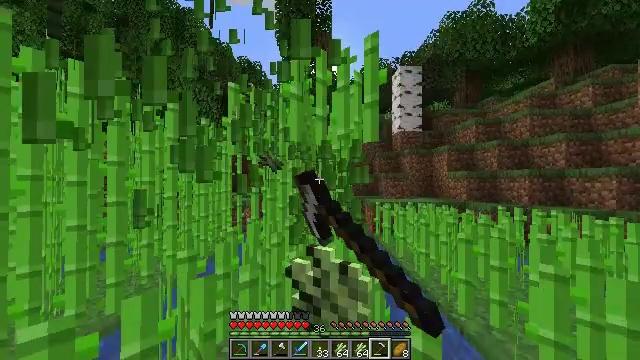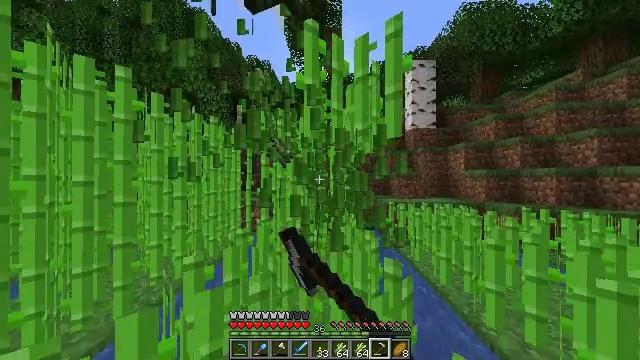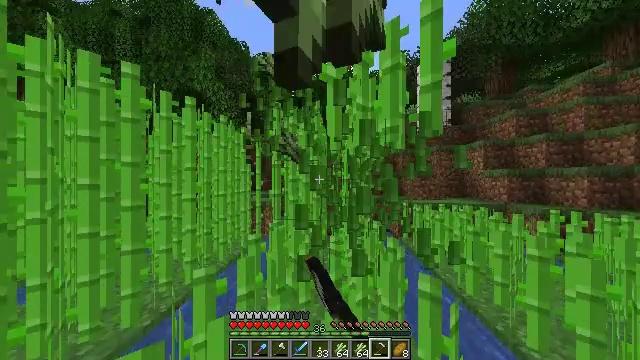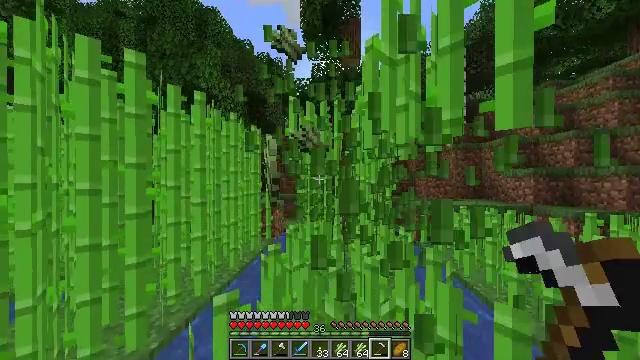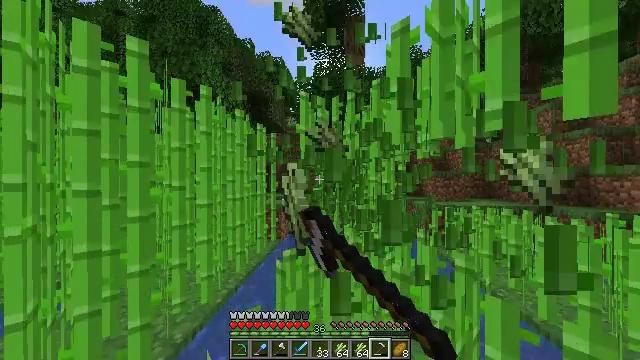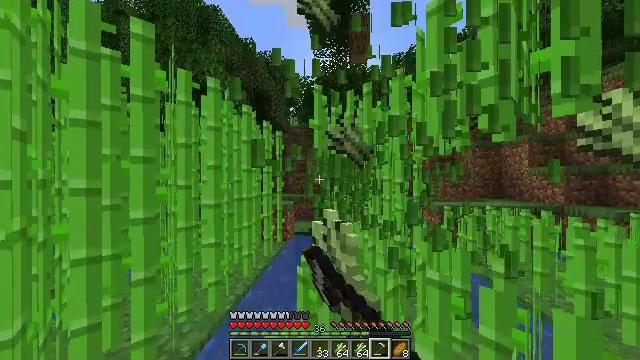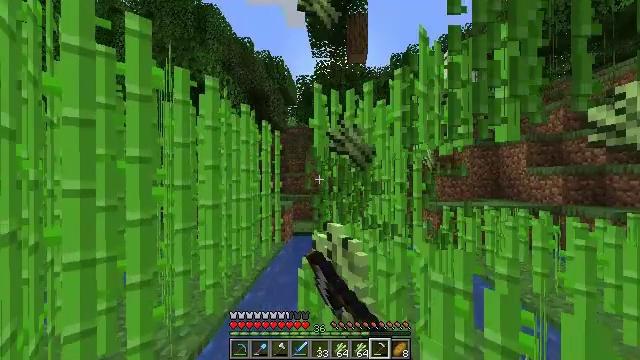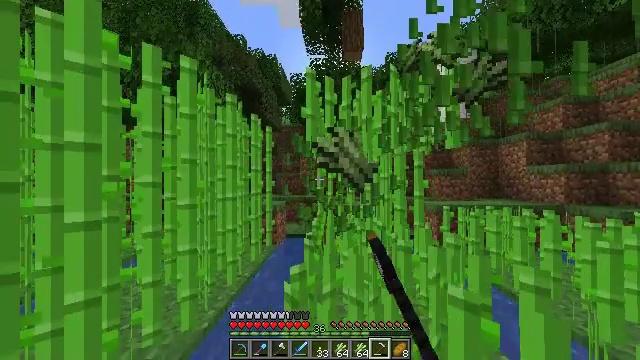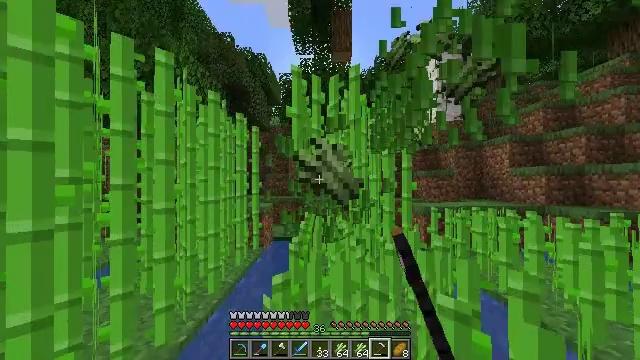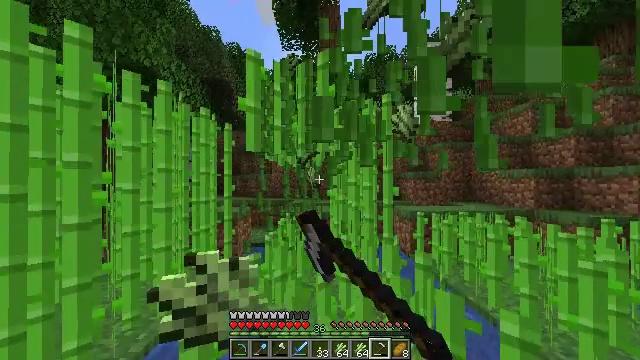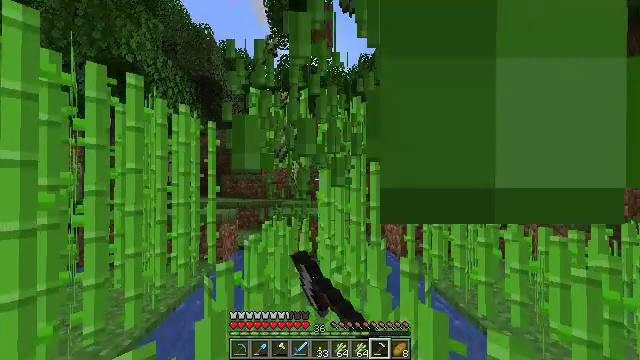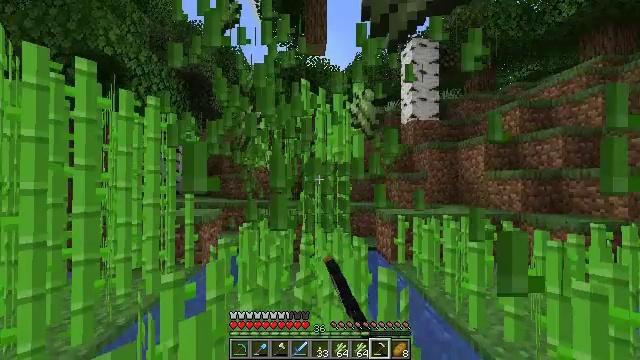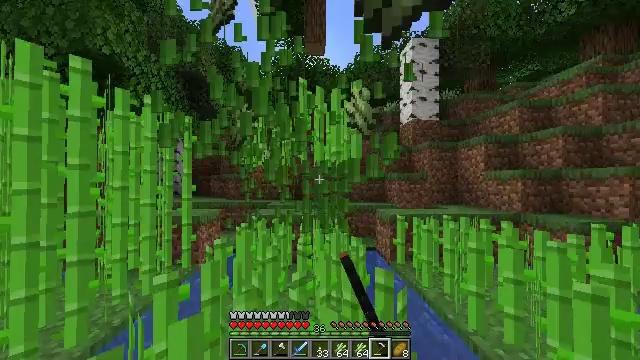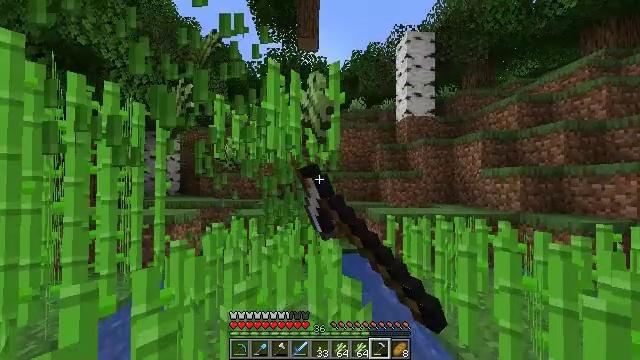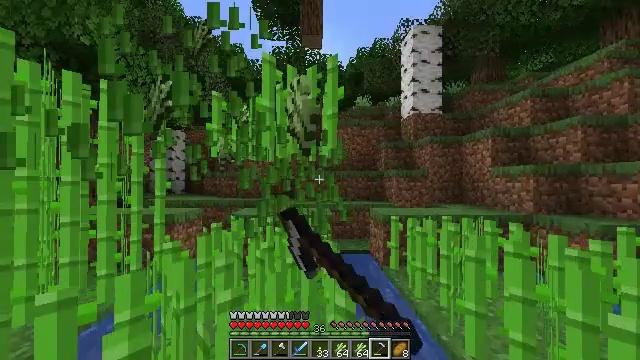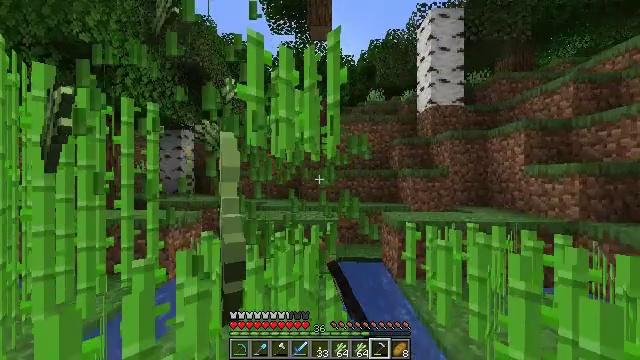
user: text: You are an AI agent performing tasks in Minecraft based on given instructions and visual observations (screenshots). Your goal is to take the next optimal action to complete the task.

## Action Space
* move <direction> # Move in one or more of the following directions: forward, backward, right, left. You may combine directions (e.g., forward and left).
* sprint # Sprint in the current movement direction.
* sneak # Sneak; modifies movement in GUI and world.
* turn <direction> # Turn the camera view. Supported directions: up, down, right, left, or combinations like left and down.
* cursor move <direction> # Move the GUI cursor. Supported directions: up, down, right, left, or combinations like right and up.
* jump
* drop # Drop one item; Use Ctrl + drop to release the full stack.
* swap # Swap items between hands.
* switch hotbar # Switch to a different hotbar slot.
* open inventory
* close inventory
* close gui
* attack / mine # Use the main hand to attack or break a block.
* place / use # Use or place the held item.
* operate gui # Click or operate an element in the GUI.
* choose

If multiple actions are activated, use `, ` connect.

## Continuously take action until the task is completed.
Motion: motion action
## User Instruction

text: Collect sugar cane near water sources.
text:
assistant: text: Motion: move forward and move left, sprint, turn left, attack / mine
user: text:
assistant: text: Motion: move forward and move left, sprint, turn left, attack / mine
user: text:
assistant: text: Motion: move forward and move left, sprint, attack / mine
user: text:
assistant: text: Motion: move forward and move left, sprint, attack / mine
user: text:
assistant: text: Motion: move forward and move left, sprint, attack / mine
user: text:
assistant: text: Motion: move forward and move right, sprint, attack / mine
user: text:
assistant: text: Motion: move forward and move right, sprint, turn right, attack / mine
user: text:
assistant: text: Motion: move forward and move right, sprint, turn right, attack / mine
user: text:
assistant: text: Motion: move forward and move right, sprint, turn right, attack / mine
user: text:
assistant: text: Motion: move forward and move right, sprint, turn right, attack / mine
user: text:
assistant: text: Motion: move forward and move right, sprint, attack / mine
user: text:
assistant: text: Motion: move forward and move right, sprint, attack / mine
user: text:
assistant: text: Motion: move forward and move right, sprint, attack / mine
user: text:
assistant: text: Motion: move forward, sprint, turn left, attack / mine
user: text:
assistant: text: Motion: move forward, sprint, turn left, attack / mine
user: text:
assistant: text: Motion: move forward, sprint, turn left, attack / mine
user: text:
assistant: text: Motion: move forward, sprint, turn left, attack / mine
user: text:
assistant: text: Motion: move forward, sprint, turn left, attack / mine
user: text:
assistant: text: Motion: move forward, sprint, turn left, attack / mine
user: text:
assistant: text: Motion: move forward, sprint, turn left, attack / mine
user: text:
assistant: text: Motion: move forward and move right, sprint, turn left, attack / mine
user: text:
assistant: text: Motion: move forward and move right, sprint, turn left, attack / mine
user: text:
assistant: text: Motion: move forward and move right, sprint, turn left, attack / mine
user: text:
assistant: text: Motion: move forward and move right, sprint, turn left, attack / mine
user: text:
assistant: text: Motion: move forward and move right, turn left, attack / mine
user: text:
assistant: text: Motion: move forward and move right, turn left, attack / mine
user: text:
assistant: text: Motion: move forward and move right, turn left, attack / mine
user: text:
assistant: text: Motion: move right, turn left, attack / mine
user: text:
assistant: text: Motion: move right, turn left, attack / mine
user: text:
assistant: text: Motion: move right, turn left, attack / mine